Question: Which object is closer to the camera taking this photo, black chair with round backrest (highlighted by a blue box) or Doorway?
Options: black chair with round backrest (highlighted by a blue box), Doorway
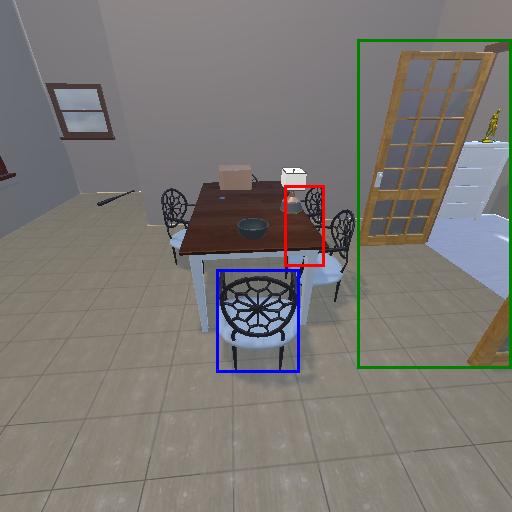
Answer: black chair with round backrest (highlighted by a blue box)